Field crop: maize
Growth stage: 2
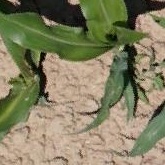
Species: maize